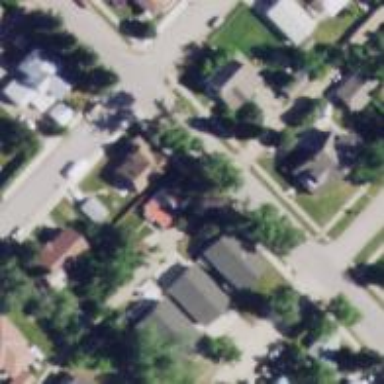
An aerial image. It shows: Alley classified as service road.